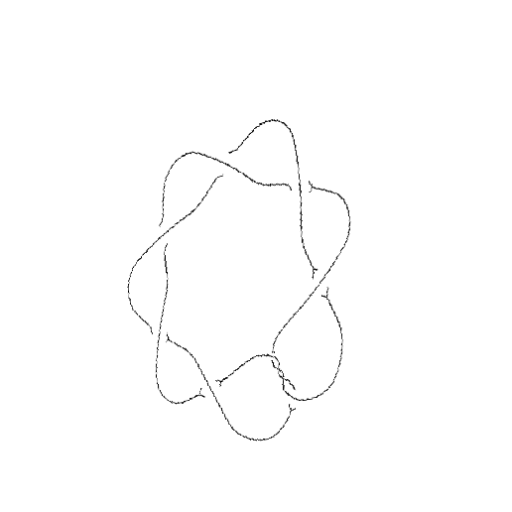
Crossing number: 10